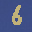
Label: 6